Question: I have Following code. In Visual studio it possible to find using regex and replace. so i am not able to generate regex for this code. Can anyone help me ?
'''
<div class="span2 control-group">
<%--<asp:Label ID="lblTeamName" Text="Team" runat="server" CssClass="control-label bold"></asp:Label>--%>
<div class="controls">
<%--<telerik:RadComboBox ID="rcbTeam" EmptyMessage="Select" runat="server" Width="160px"
OnSelectedIndexChanged="rcbTeam_SelectedIndexChanged" AutoPostBack="true">
</telerik:RadComboBox>--%>
<asp:RequiredFieldValidator ID="RF2" runat="server" ErrorMessage="*" Display="Dynamic" Font-Size="X-Large"
SetFocusOnError="True" ValidationGroup="ChartValidate1" ForeColor="red" ControlToValidate="rcbTeam"></asp:RequiredFieldValidator>
</div>
</div>
'''
Regex needed for finding content in between of <%--content--%>
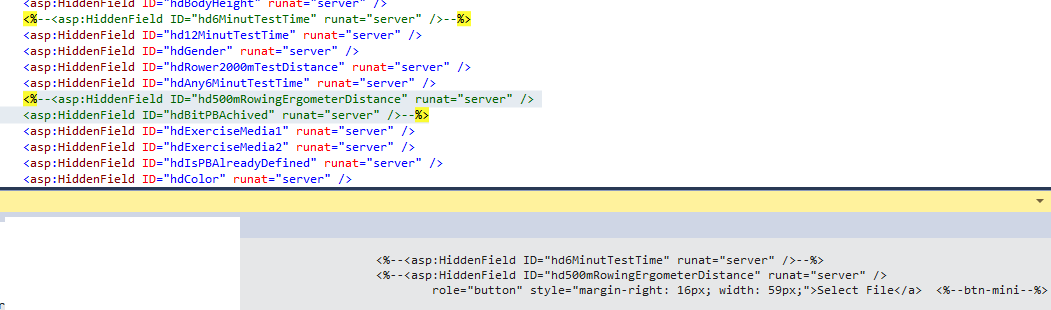
Answer: Here is a regex you can use (please note the use of '*?' lazy quantifier so as not to overmatch):
'''
<%--[
\s\S]*?--%>
'''
: